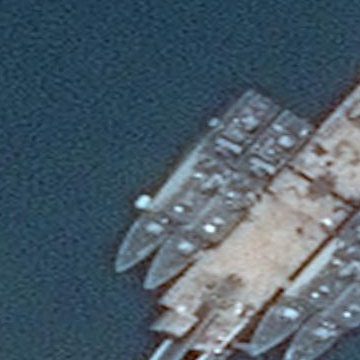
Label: combat